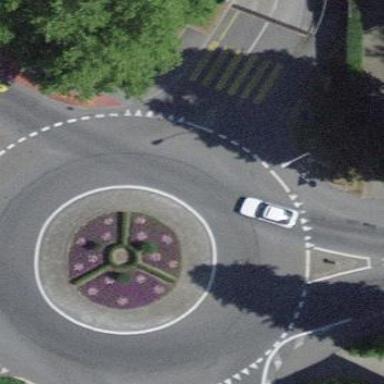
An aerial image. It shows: Tertiary road with asphalt surface leading to roundabout.